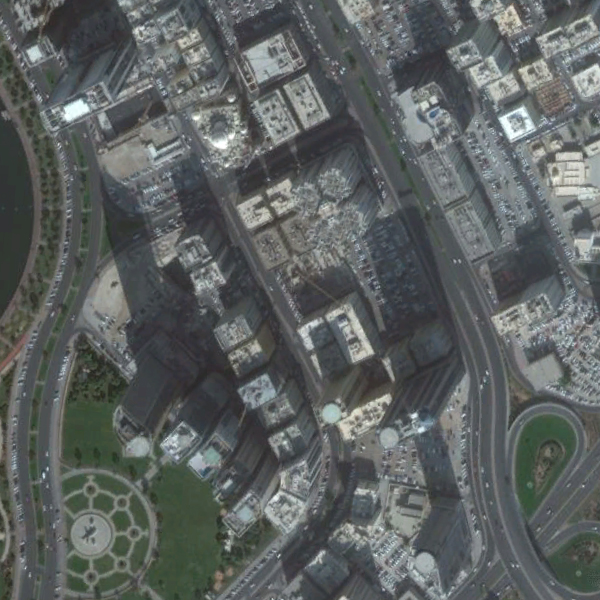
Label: Commercial